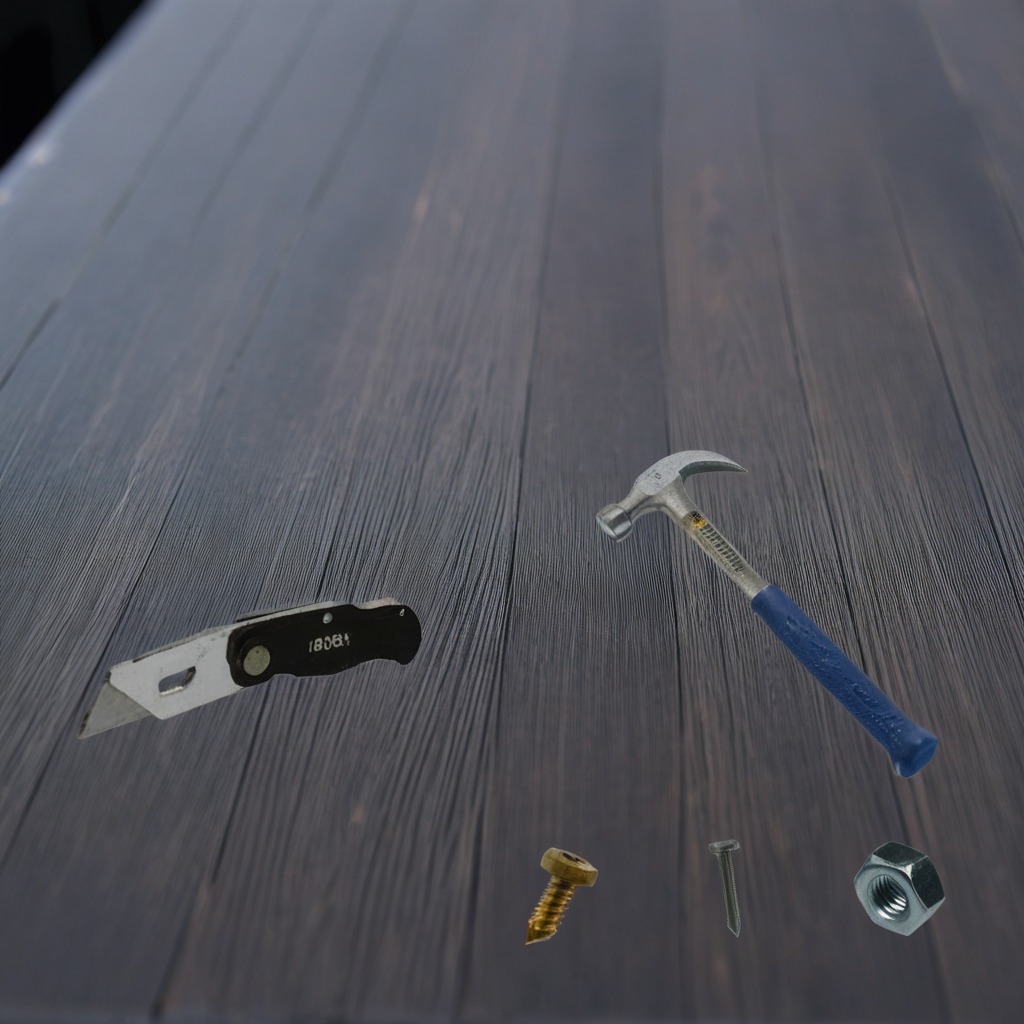
A utility knife, a metal machine screw, an iron nail, a hammer, and a metal nut are lying on the old table.